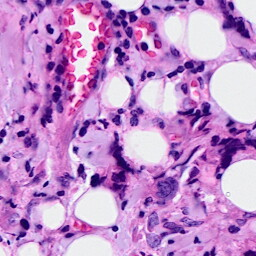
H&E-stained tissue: Breast